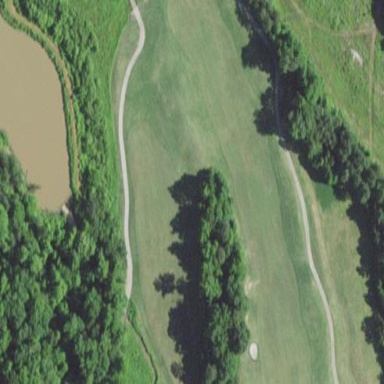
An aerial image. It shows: Grassy area designated as golf fairway.